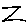
Label: zigzag